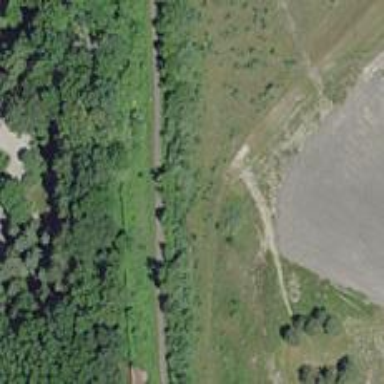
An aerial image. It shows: Disc golf tee area.